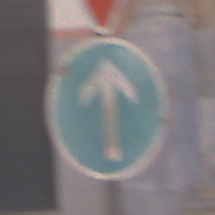
Verkehrszeichen: VorgeschriebeneFahrtrichtungGeradeaus
Zusatzzeichen oben: VorfahrtGewaehren
Umgebung: Outdoor, Urban
Tageszeit: MorningAfternoon
Wetter: PartlyCloudy
Licht: Natural
Jahreszeit: NotSpecified
Kontrast: LowContrast